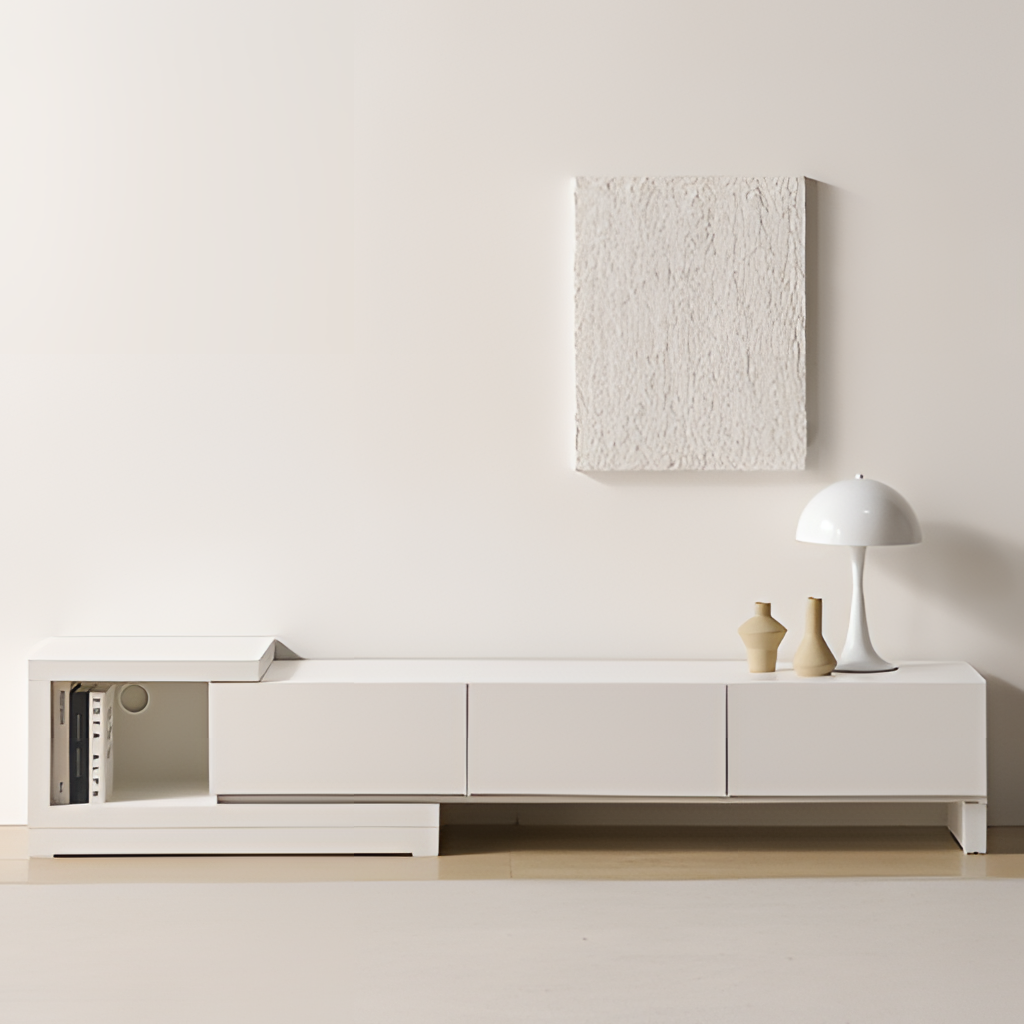
wood cabinet, living room, beige tile flooring, with smooth pattern, modern, beige paint wallpaper, with solid pattern